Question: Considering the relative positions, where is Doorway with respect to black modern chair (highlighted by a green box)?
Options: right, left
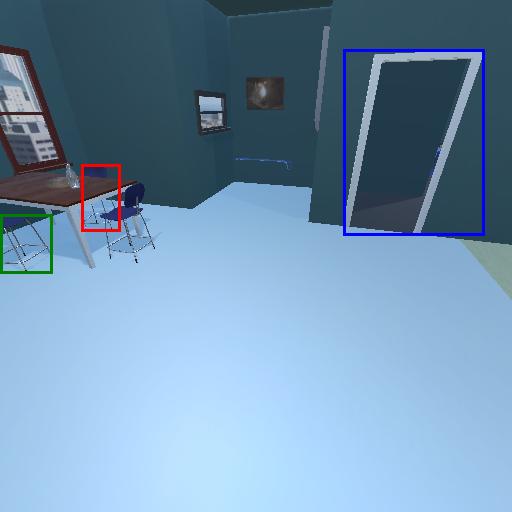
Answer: right